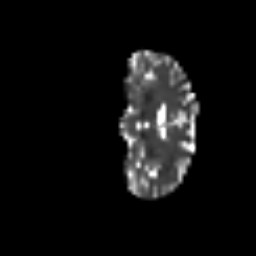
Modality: T2w
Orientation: coronal
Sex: female
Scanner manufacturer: ge
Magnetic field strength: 3 T
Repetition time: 7 s
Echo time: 0.0808 s